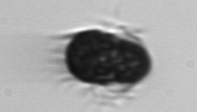
Label: Mesodinium